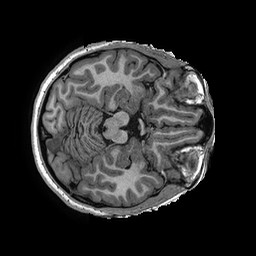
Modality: T1w
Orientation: axial
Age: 24
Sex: female
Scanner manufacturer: ge
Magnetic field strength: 3 T
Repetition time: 0.006952 s
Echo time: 0.00292 s